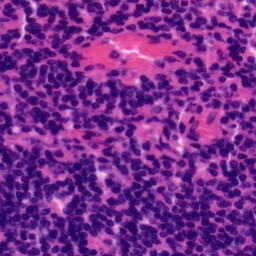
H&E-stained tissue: Tonsil